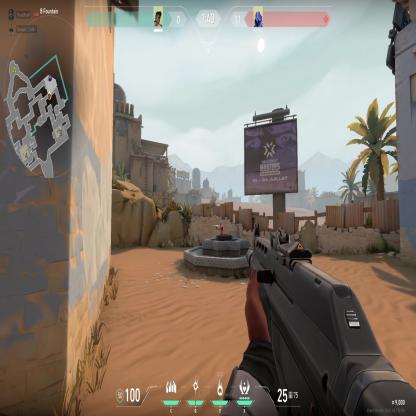
Label: enemy